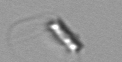
Label: Chaetoceros